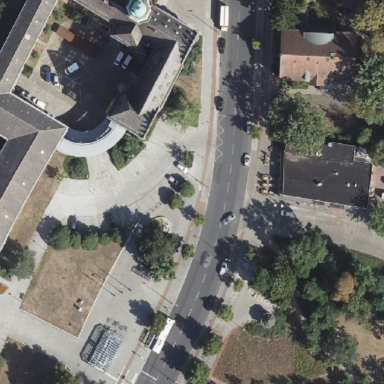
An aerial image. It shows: Street-side parking area.